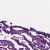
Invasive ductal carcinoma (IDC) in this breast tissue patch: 0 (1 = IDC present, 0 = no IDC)